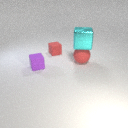
small red rubber cube to the right of small purple rubber cube